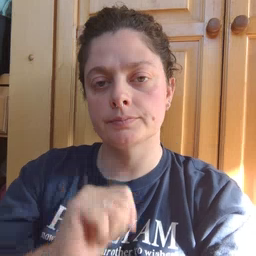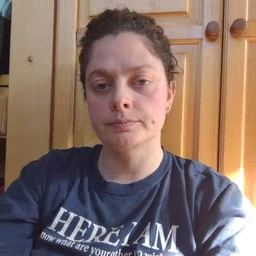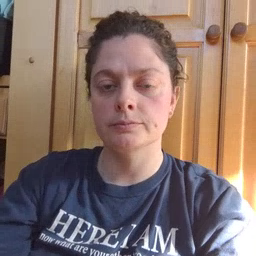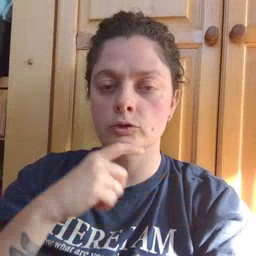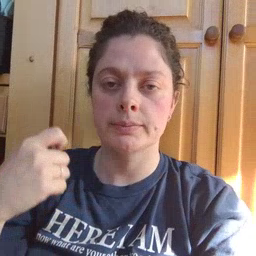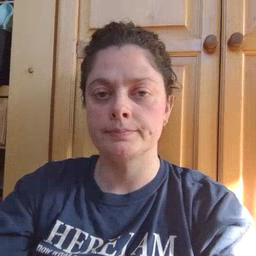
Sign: dry